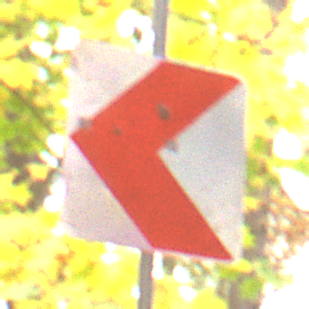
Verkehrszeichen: RichtungstafelnInKurvenKleinRechts
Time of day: MorningAfternoon
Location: Outdoor (Nature)
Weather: Overcast
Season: Autumn
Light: Natural